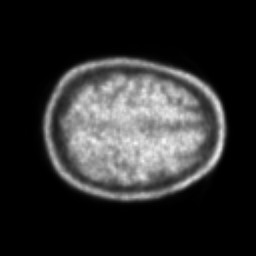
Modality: PET
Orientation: axial
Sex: male
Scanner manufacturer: ge